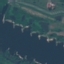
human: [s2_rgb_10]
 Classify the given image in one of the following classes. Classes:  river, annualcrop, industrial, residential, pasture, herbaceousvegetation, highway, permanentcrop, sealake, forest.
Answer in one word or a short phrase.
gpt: River